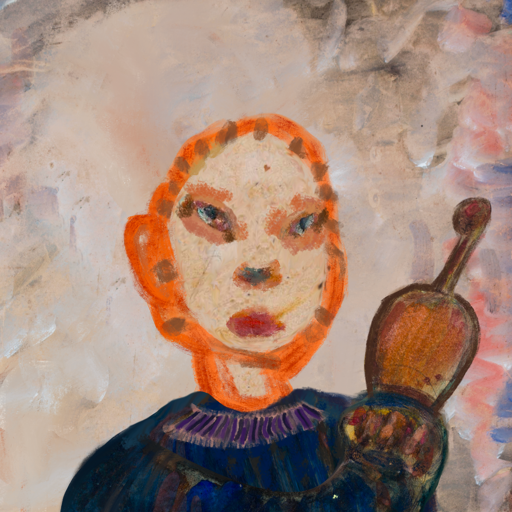
Background: Roy_Bahadur, Head And Neck Front: Rupkatha, Face Front: Boggyland, Bust: Pipe, Hair Front: Blank, Head Accessory: Blank, Second Necklace: Blank, Necklace: HillGirl, Baby: Blank